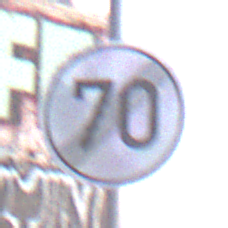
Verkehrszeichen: EndeGeschwindigkeit70
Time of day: SunriseSunset
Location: Outdoor (Suburban)
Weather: PartlyCloudy
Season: NotSpecified
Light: Natural